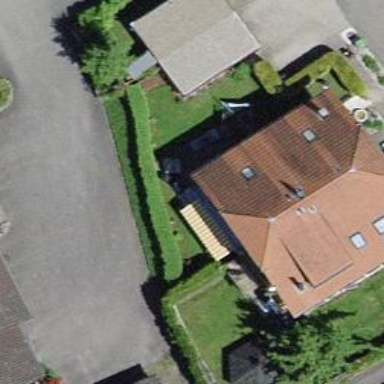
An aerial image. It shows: Semi-detached house.